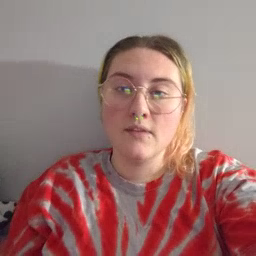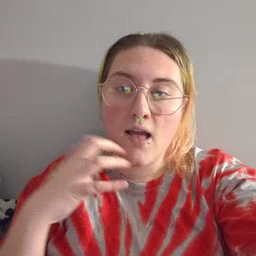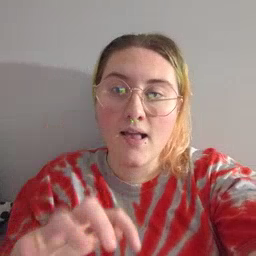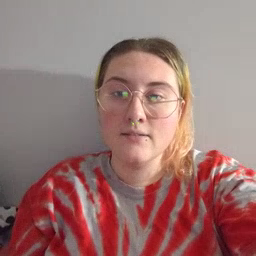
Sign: hot